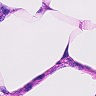
Metastatic tissue present: no